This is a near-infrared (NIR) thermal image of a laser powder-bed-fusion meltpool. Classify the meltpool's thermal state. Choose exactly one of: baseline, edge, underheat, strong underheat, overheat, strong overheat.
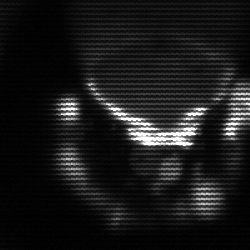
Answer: edge